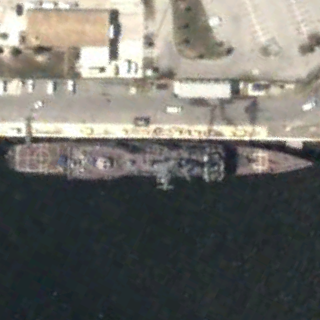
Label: cruiser